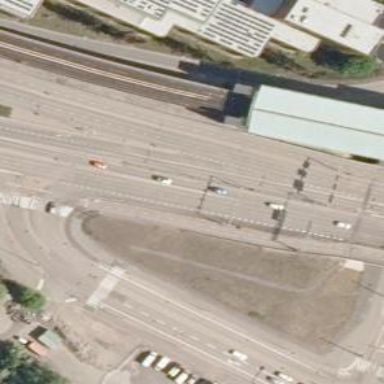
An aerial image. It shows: Asphalt road with primary link designation.